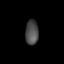
Tissue: lung
Cell type: Others
Senescence score: 0.2225
Nuclear area (px): 313
Mean DAPI intensity: 76.415